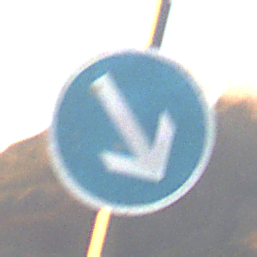
Verkehrszeichen: VorgeschriebeneVorbeifahrtRechts
Umgebung: Outdoor, RoadRail
Tageszeit: SunriseSunset
Wetter: PartlyCloudy
Licht: Natural
Jahreszeit: NotSpecified
Kontrast: HighContrast